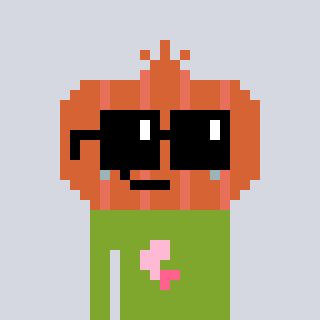
a pixel art character with square black sunglasses, a onion-shaped head and a slimegreen-colored body on a cool background